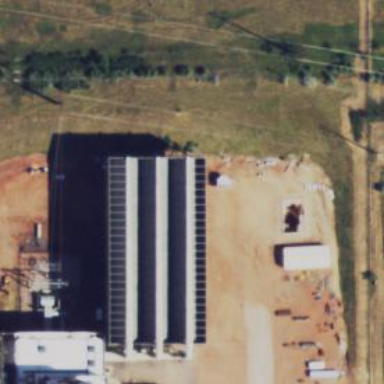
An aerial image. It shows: Industrial building.